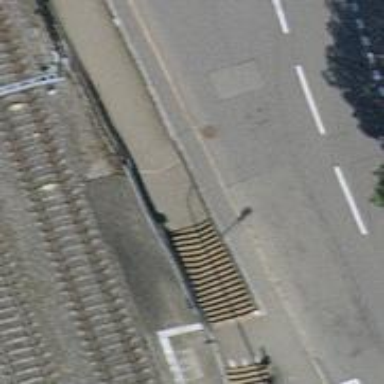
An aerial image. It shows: Footway tunnel.